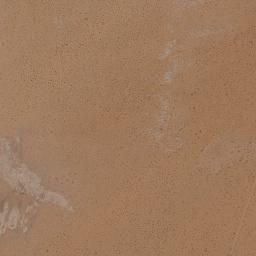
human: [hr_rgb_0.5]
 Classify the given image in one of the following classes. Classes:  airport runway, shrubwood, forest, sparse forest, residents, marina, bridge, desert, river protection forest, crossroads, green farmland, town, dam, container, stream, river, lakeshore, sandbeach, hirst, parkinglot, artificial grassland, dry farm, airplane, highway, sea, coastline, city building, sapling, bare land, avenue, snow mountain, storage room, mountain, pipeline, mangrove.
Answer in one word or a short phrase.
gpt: desert